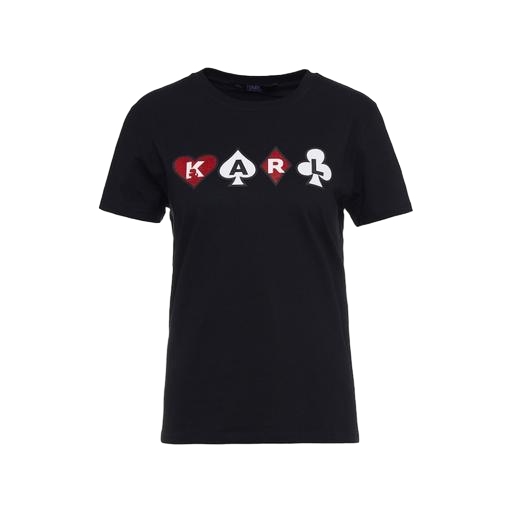
women's black heart logo t-shirt, black kelly t-shirt, black red heart t-shirt, white background